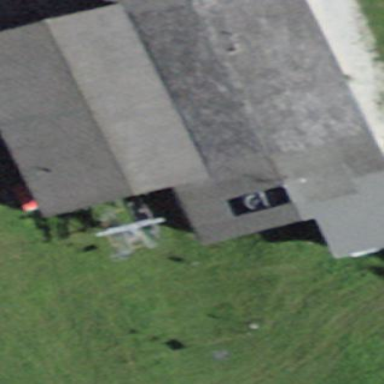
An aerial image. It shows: Building with gabled roof. The roof is gray and oriented across the building.